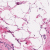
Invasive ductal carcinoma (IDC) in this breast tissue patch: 0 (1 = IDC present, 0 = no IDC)